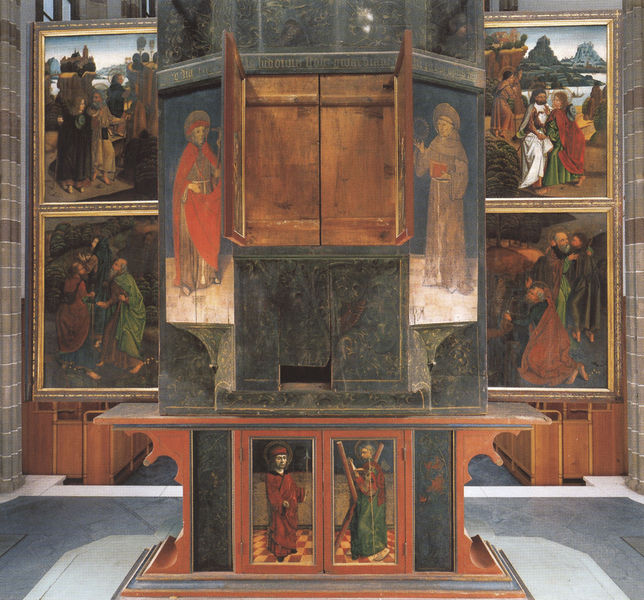
Titel: Bozen, Hochaltar der Franziskanerkirche
Künstler: Hans Klocker
Standort: Bozen, Franziskanerkirche (EU - AUT - Tirol)
Schlagwörter: blau, flügel, frauen, grün, fenster, holz, männer, schwarz, tisch, rot, wand, rahmen, gotik, schrank, laden, foto, fliesen, kiste, gebet, altar, heiligenschein, heilige, heilig, szenen, fenste, predella, schnitzaltar, tafeln, flügelaltar, aufklappen